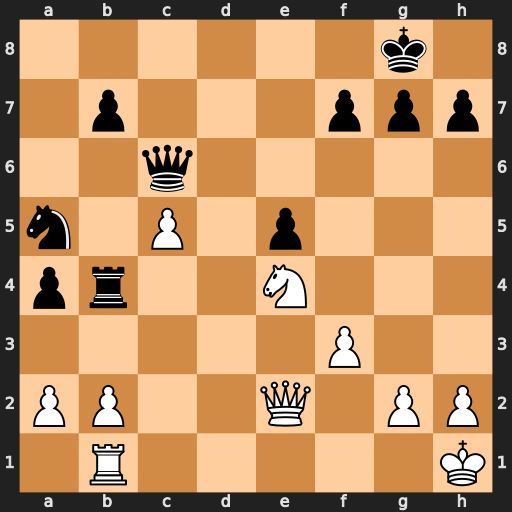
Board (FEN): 6k1/1p3ppp/2q5/n1P1p3/pr2N3/5P2/PP2Q1PP/1R5K
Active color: w
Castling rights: -
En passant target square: -
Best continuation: Qd2 Rd4 Qxa5